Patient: sex M, age 62
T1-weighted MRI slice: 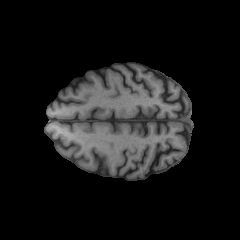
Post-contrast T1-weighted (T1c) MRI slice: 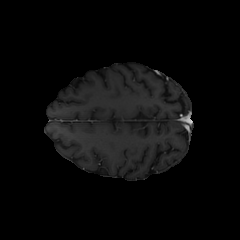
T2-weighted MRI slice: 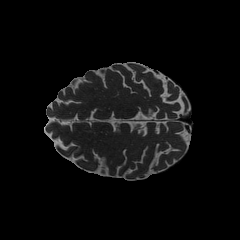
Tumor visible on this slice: no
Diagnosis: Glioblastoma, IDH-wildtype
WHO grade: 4